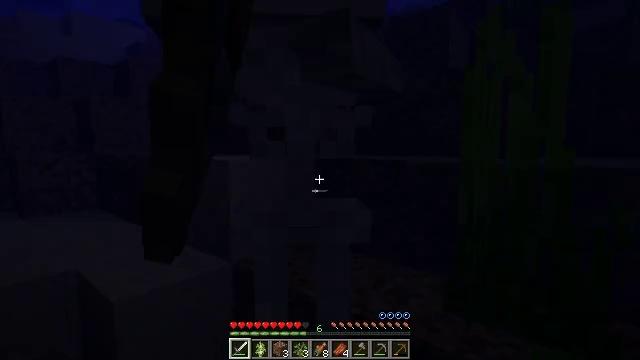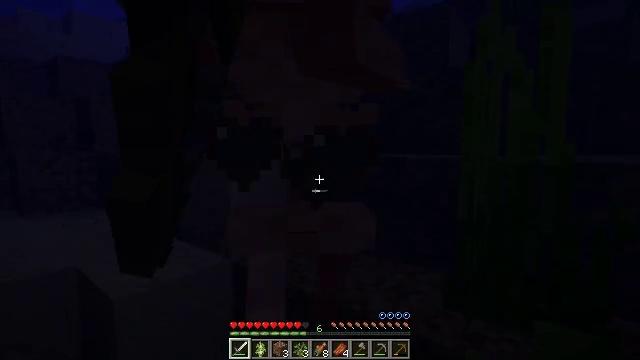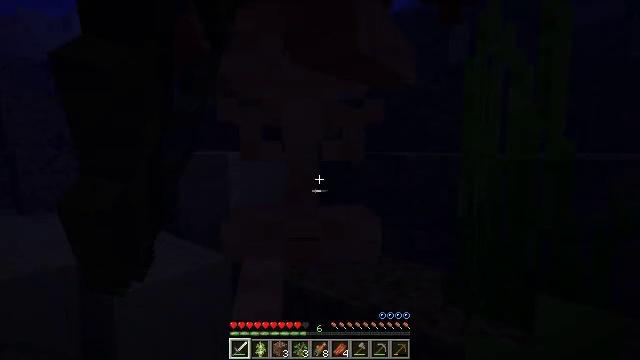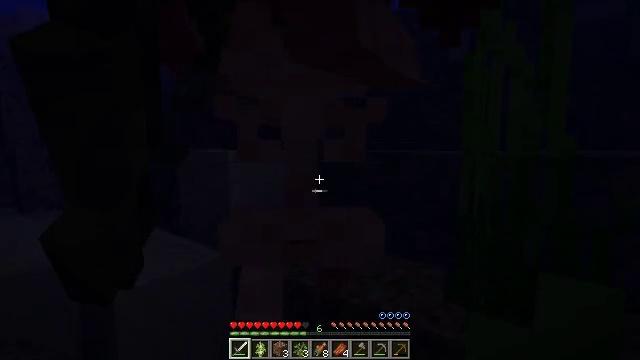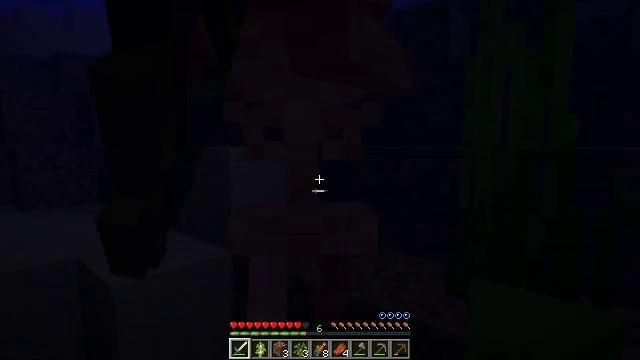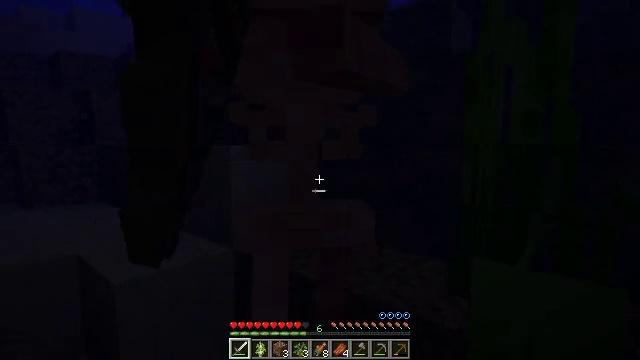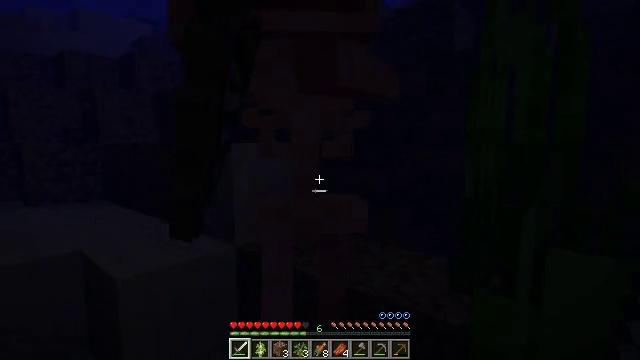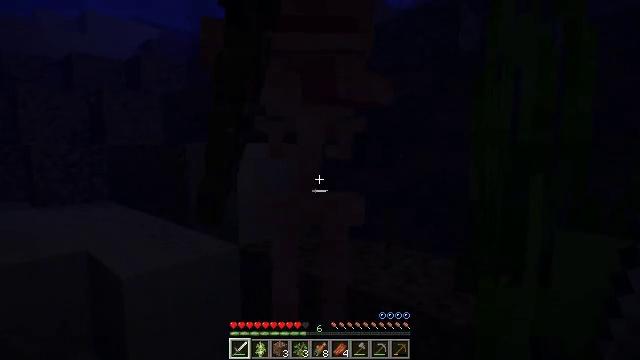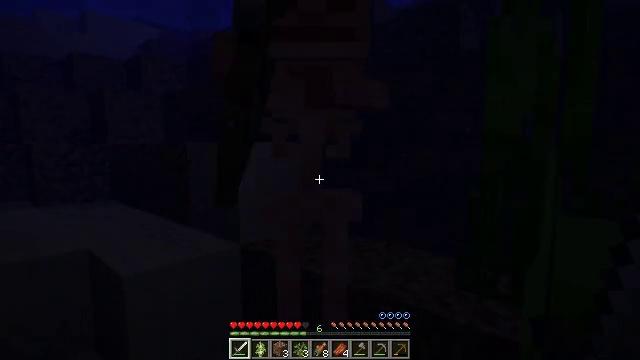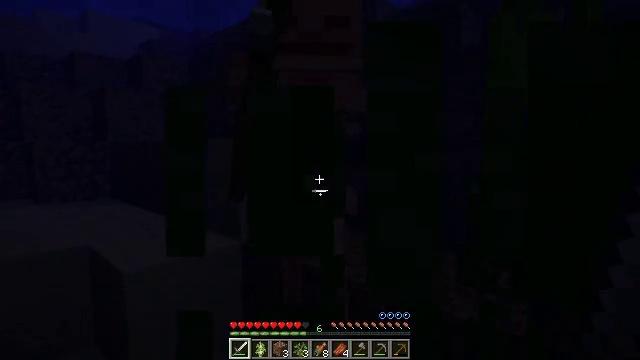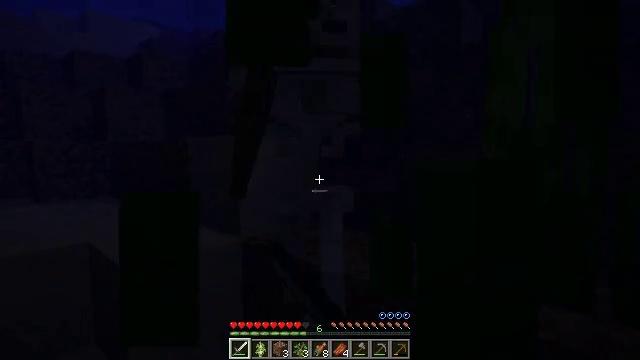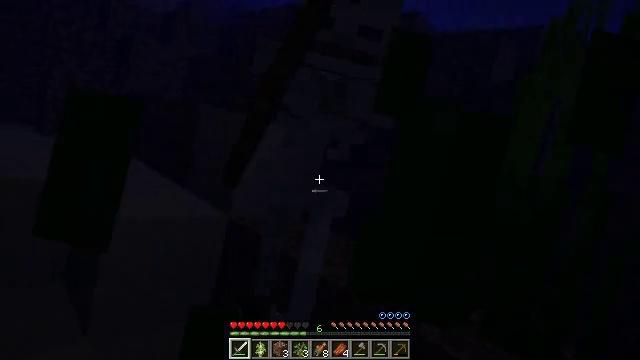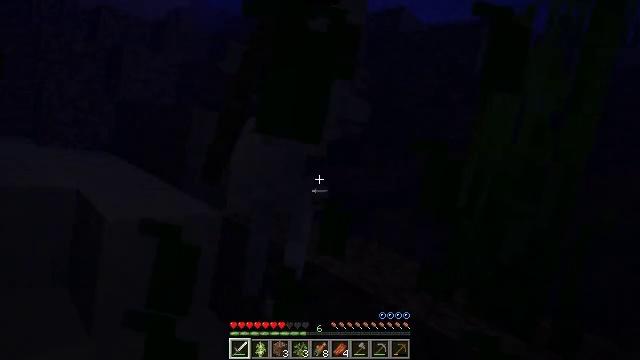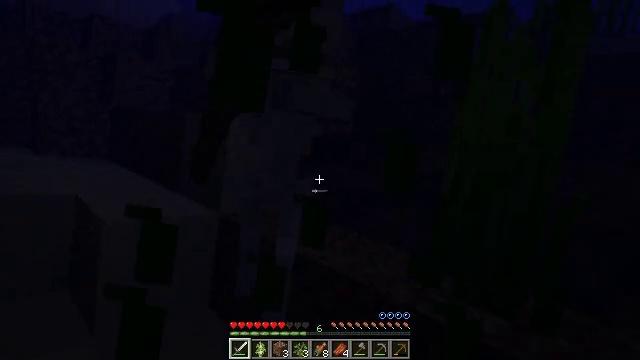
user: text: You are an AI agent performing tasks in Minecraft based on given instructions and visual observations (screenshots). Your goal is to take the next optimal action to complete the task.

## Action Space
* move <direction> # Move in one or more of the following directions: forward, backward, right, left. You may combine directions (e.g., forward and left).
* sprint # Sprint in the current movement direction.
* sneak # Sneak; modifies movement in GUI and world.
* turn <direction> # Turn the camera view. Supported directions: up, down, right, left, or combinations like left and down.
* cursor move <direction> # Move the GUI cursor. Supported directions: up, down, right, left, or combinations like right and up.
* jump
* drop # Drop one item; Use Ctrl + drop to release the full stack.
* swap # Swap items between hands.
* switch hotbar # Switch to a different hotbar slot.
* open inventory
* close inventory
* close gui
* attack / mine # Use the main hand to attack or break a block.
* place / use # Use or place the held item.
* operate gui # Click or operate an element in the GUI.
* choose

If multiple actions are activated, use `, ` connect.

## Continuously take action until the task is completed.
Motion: motion action
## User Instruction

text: Gather tall seagrass in the ocean.
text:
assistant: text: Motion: no_op
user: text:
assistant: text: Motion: no_op
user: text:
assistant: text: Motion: no_op
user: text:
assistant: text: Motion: no_op
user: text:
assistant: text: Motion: no_op
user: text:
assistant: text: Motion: no_op
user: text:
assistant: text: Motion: no_op
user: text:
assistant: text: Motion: no_op
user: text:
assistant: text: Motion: attack / mine
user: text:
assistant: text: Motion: attack / mine
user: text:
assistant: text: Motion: attack / mine
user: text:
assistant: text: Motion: attack / mine
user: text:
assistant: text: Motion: no_op
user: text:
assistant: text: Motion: no_op